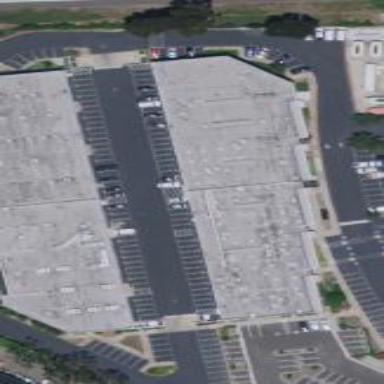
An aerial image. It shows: Industrial building.